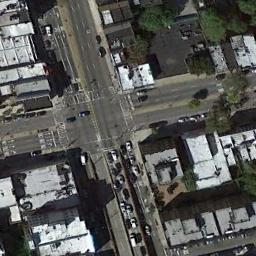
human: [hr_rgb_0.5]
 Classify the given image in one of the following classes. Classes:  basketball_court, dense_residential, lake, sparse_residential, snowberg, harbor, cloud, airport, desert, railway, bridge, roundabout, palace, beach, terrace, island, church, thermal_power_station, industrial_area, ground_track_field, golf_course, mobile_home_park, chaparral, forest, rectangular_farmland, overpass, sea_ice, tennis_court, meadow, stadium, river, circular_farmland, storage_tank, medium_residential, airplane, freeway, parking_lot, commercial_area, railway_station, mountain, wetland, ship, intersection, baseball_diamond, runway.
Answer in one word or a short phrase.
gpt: intersection